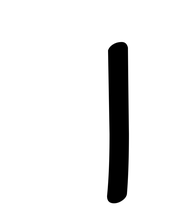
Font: PatrickHand-Regular